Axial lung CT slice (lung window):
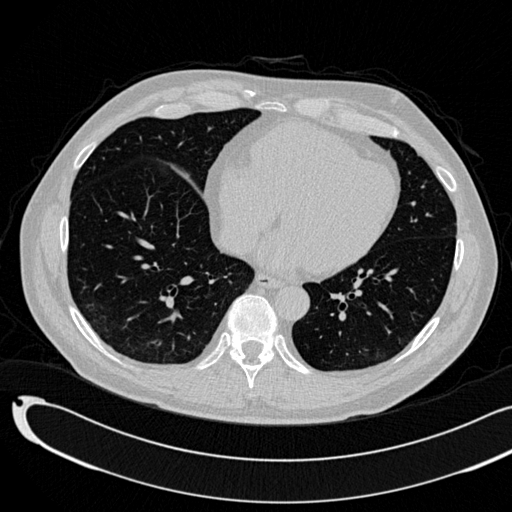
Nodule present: no